Question: Here is an image of the relationship I am debating:

I have a UIScrollView setup as a horizontal scroller that scrolls between 3 different UIViewControllers (containing a UITableView of course and the required delegate methods, etc.)
Each ViewController in the UIScrollView loads a UITableView of a specific .
(E.g. ViewController1 loads a tableview of all where its == )
Does this make sense? You'll notice I've setup an inverse relationship between the objects. A can have many 's but a can only have a single associated to it.
When I first load one of the UIScrollView viewController's I need to determine what this UITableView is for. I have this working fine and I set the Table Header accordingly.
E.g. '[type valueForKey:@"name"]' where is a fetched result NSManagedObject of .
The thing is I'm wondering, when I obtain this NSManagedObject of do I not also have access to a NSSet *array (ie. '[type valueForKey:@"objects"]') which I can use as the UITableView's datasource? Would this work if after I or an object I the managedContext and then I always '[tableView reloadData]' ?
I'm guessing this would work, as long as I don't require the UITableView content to change and update dynamically as new of this type are added? For this we require a NSFetchedResultsController right?
Here is my code for loading MyObject's into a UITableView (which works):
'''
- (NSFetchedResultsController *)fetchedResultsController {
if (_fetchedResultsController != nil) {
return _fetchedResultsController;
}
NSFetchRequest *fetchRequest = [[NSFetchRequest alloc] init];
NSEntityDescription *entity = [NSEntityDescription
entityForName:@"MyObject" inManagedObjectContext:managedObjectContext];
[fetchRequest setEntity:entity];
NSSortDescriptor *sort = [[NSSortDescriptor alloc]
initWithKey:@"creationDate" ascending:NO];
[fetchRequest setSortDescriptors:[NSArray arrayWithObject:sort]];
[fetchRequest setFetchBatchSize:20];
NSFetchedResultsController *theFetchedResultsController =
[[NSFetchedResultsController alloc] initWithFetchRequest:fetchRequest
managedObjectContext:managedObjectContext sectionNameKeyPath:@"transientSectionDate"
cacheName:@"Root"];
self.fetchedResultsController = theFetchedResultsController;
_fetchedResultsController.delegate = self;
[sort release];
[fetchRequest release];
[theFetchedResultsController release];
return _fetchedResultsController;
'''
}
Could someone PLEASE be as so kind to show my what actual declaration I need to correctly load MyObject's whose == ? Let's assume I already have a stored in a retained NSString inside the ViewController.
Thanks in advance!
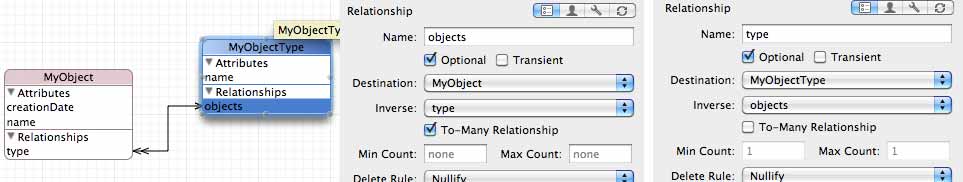
Answer: The predicate format string would be:
'''
@"ALL type.name=%@", typeName
'''
However, since you do have a particular MyObjectType object, you already have direct access to the needed MyObject objects and don't have to waste time trying to fetch them. Just convert the set into a sorted array.
To keep apprised of ongoing changes while the table is active, implement 'observeValueForKeyPath:ofObject:change:context:' in the tableview datasource object. Then send 'addObserver:forKeyPath:options:context:' to that particular MyObjectType object like so:
'''
[anObjectType addObserver:self
forKeyPath:@"objects"
options:(NSKeyValueObservingOptionNew |NSKeyValueObservingOptionOld)
context:nil];
'''
Now, whenever the 'objects' value of that paticular MyObjectType changes, the tableview's datasource will be notified and can change the table.
See <URL> for details.